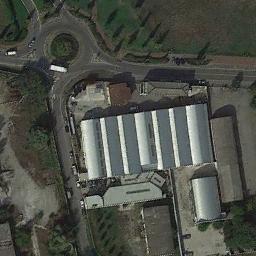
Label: roundabout